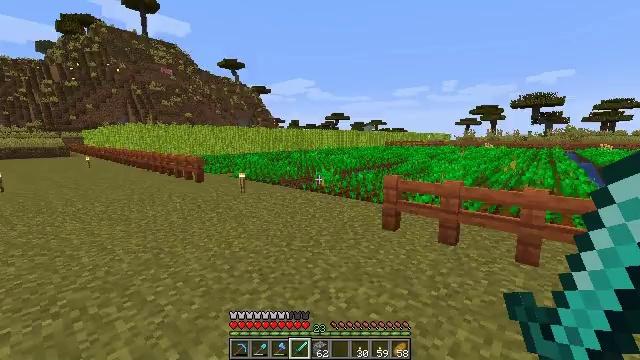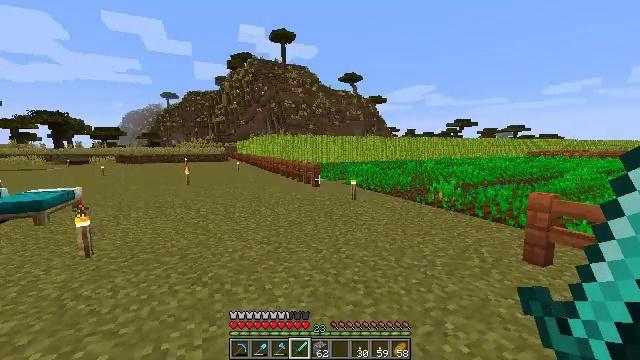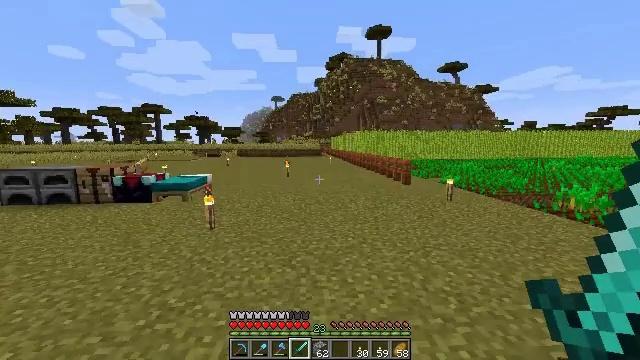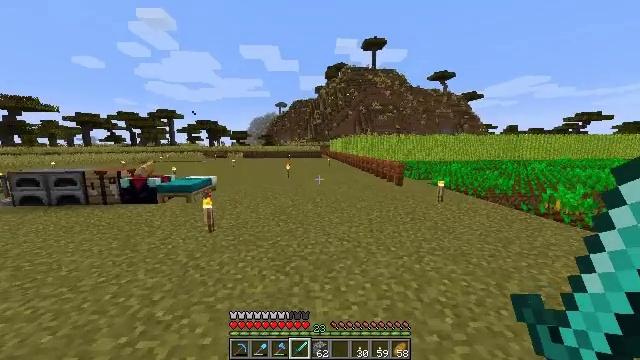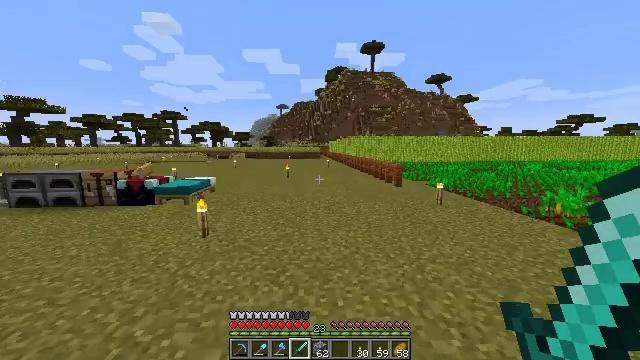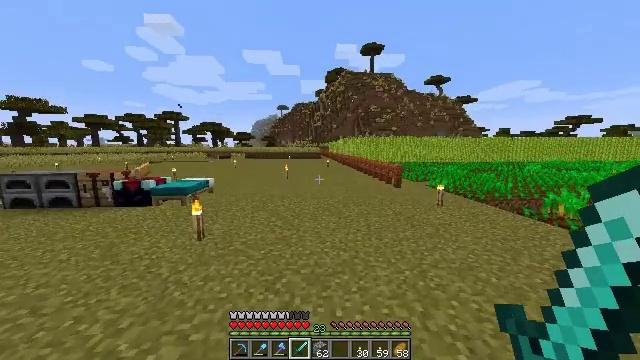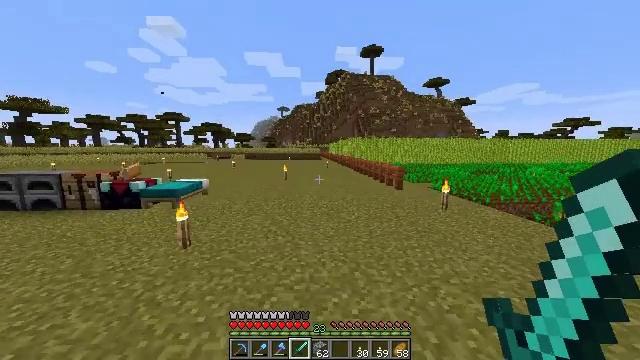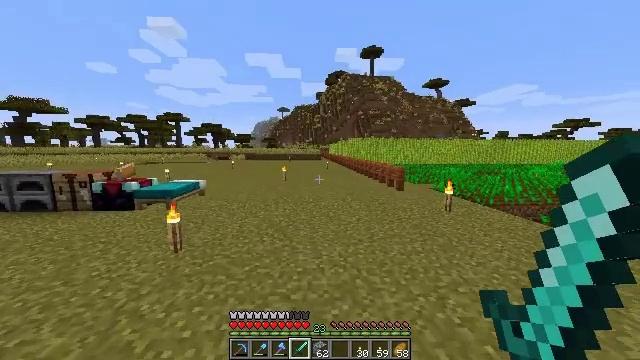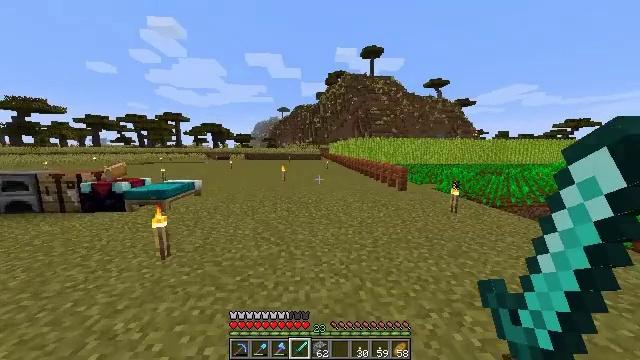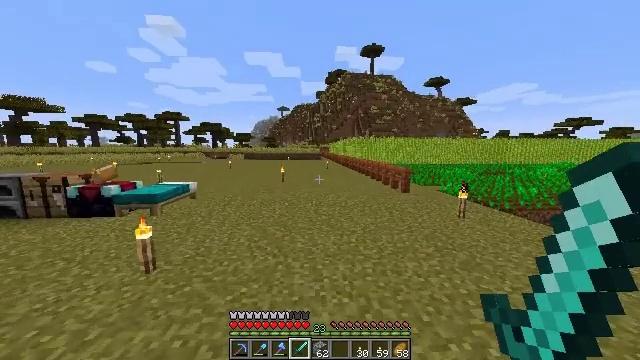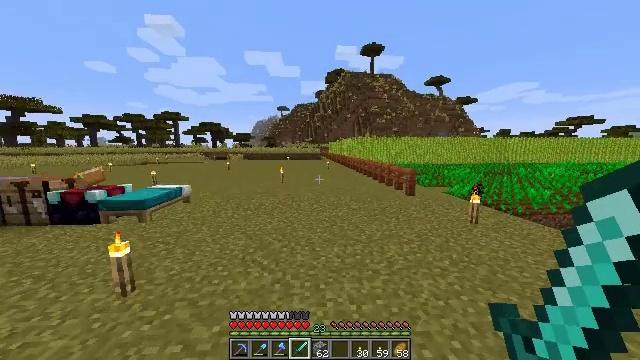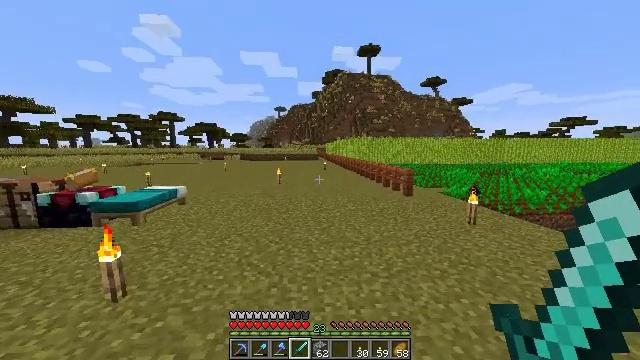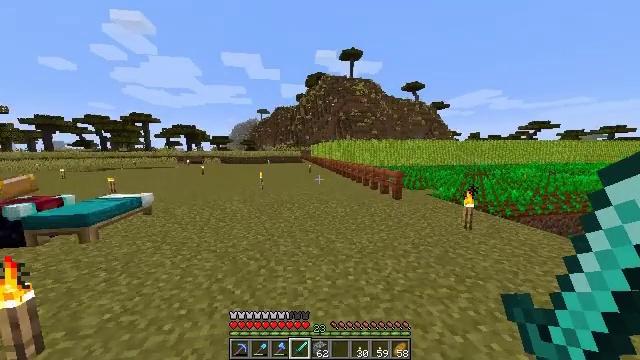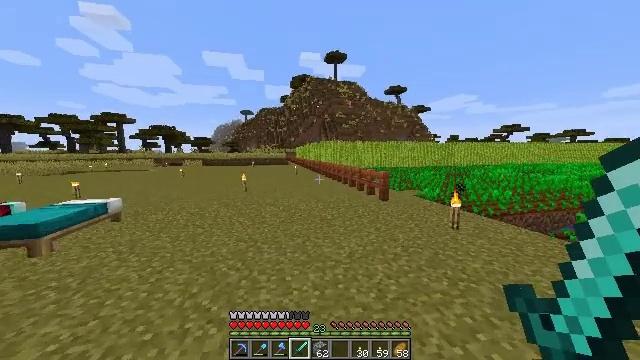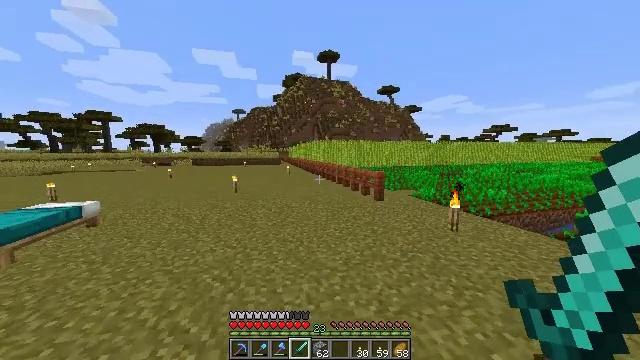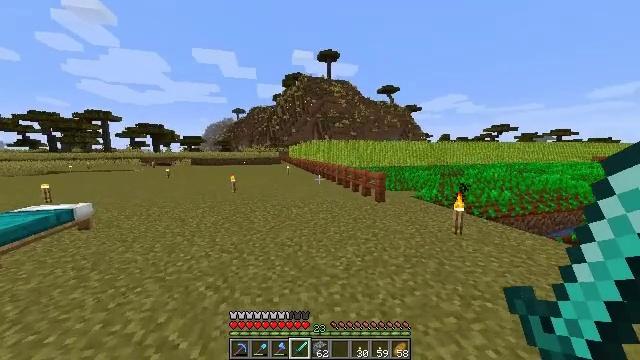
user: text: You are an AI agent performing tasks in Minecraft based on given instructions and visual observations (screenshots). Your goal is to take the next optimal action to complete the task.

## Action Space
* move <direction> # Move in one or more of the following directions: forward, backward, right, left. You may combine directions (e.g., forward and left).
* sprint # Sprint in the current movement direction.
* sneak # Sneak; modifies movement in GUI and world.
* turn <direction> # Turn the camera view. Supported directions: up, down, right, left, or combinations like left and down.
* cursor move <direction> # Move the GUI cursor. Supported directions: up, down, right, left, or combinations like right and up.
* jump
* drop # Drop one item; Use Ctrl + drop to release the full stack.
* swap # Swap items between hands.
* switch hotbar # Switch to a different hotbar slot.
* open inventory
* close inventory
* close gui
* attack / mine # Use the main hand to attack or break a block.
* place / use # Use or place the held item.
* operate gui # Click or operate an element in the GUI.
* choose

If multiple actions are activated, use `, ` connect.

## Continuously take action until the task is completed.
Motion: motion action
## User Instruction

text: Gather sugar cane for crafting.
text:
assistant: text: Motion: move forward, sprint
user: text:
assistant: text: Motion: move forward, sprint, turn left
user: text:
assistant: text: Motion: move forward, sprint
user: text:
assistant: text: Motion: move forward, sprint
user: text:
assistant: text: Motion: move forward, sprint
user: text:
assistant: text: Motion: move forward, sprint
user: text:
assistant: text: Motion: move forward, sprint
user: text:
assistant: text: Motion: move forward, sprint
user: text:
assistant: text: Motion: move forward, sprint
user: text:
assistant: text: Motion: move forward, sprint
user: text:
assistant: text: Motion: move forward, sprint
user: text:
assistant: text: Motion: move forward, sprint, turn right
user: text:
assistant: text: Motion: move forward, sprint, turn right
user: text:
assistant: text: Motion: move forward, sprint, turn right
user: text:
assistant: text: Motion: move forward and move right, sprint
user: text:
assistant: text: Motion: move forward and move right, sprint
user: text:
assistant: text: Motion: move forward and move right, sprint
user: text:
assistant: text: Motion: move forward and move right, sprint
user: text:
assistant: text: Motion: move forward and move right, sprint
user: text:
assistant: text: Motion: move forward and move right, sprint
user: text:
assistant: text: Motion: move forward and move right, sprint
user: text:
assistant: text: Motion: move forward and move right, sprint
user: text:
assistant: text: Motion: move forward and move right, sprint
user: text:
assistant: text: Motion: move forward and move right, sprint
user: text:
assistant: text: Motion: move forward, sprint
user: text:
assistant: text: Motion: move forward, sprint
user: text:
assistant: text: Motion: move forward, sprint
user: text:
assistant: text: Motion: move forward, sprint
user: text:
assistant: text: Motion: move forward, sprint
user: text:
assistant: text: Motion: move forward, sprint